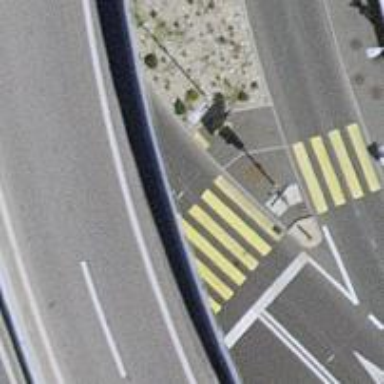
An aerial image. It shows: Road crossing with traffic signals.